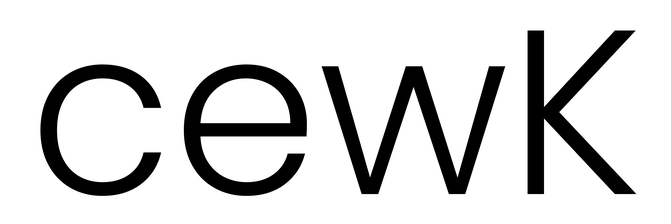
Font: Poppins-Light